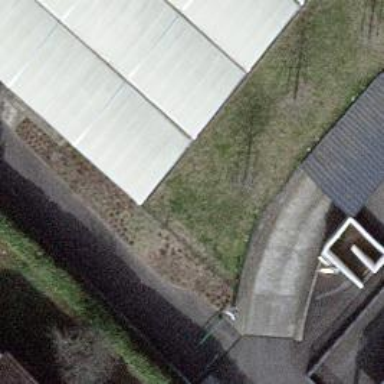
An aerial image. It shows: Surveillance system is in place.